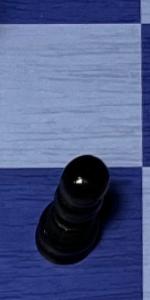
Label: Pawn_Black